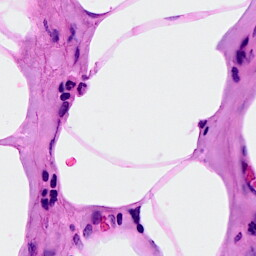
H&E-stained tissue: Breast